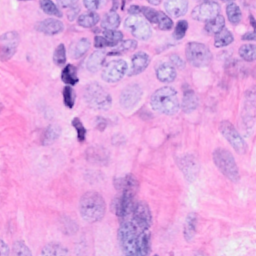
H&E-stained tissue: Breast